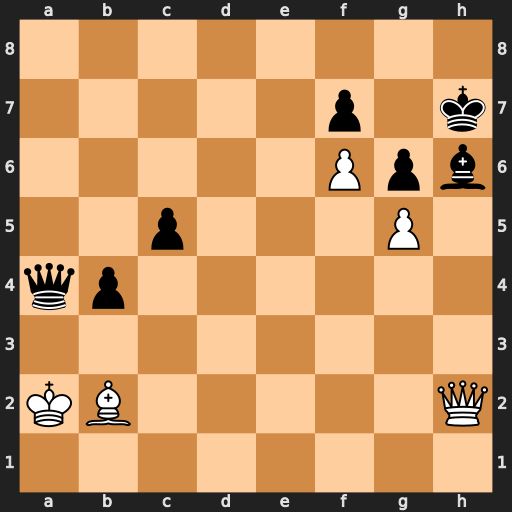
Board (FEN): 8/5p1k/5Ppb/2p3P1/qp6/8/KB5Q/8
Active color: w
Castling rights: -
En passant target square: -
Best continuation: Kb1 Qd1+ Bc1